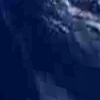
Label: water